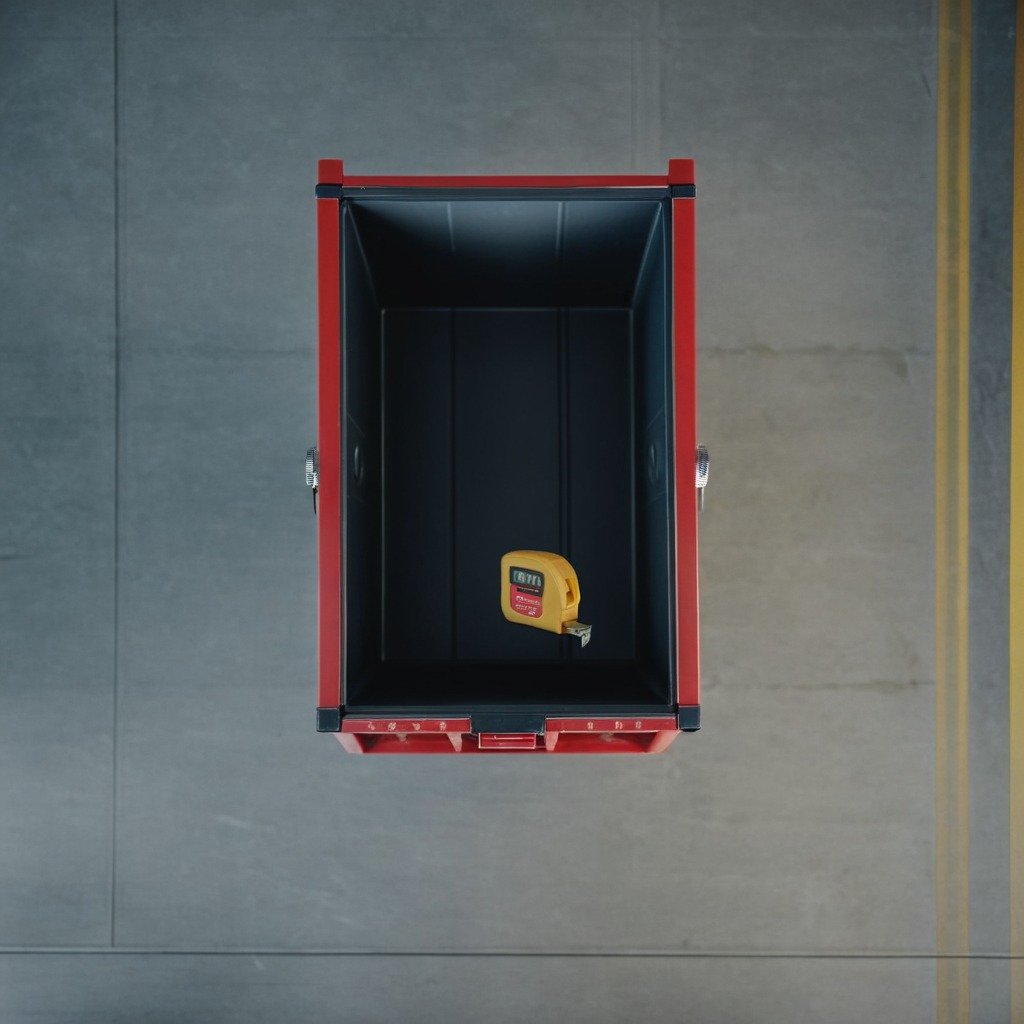
A measuring tape is lying on a toolbox surface in an airplane hangar workshop.